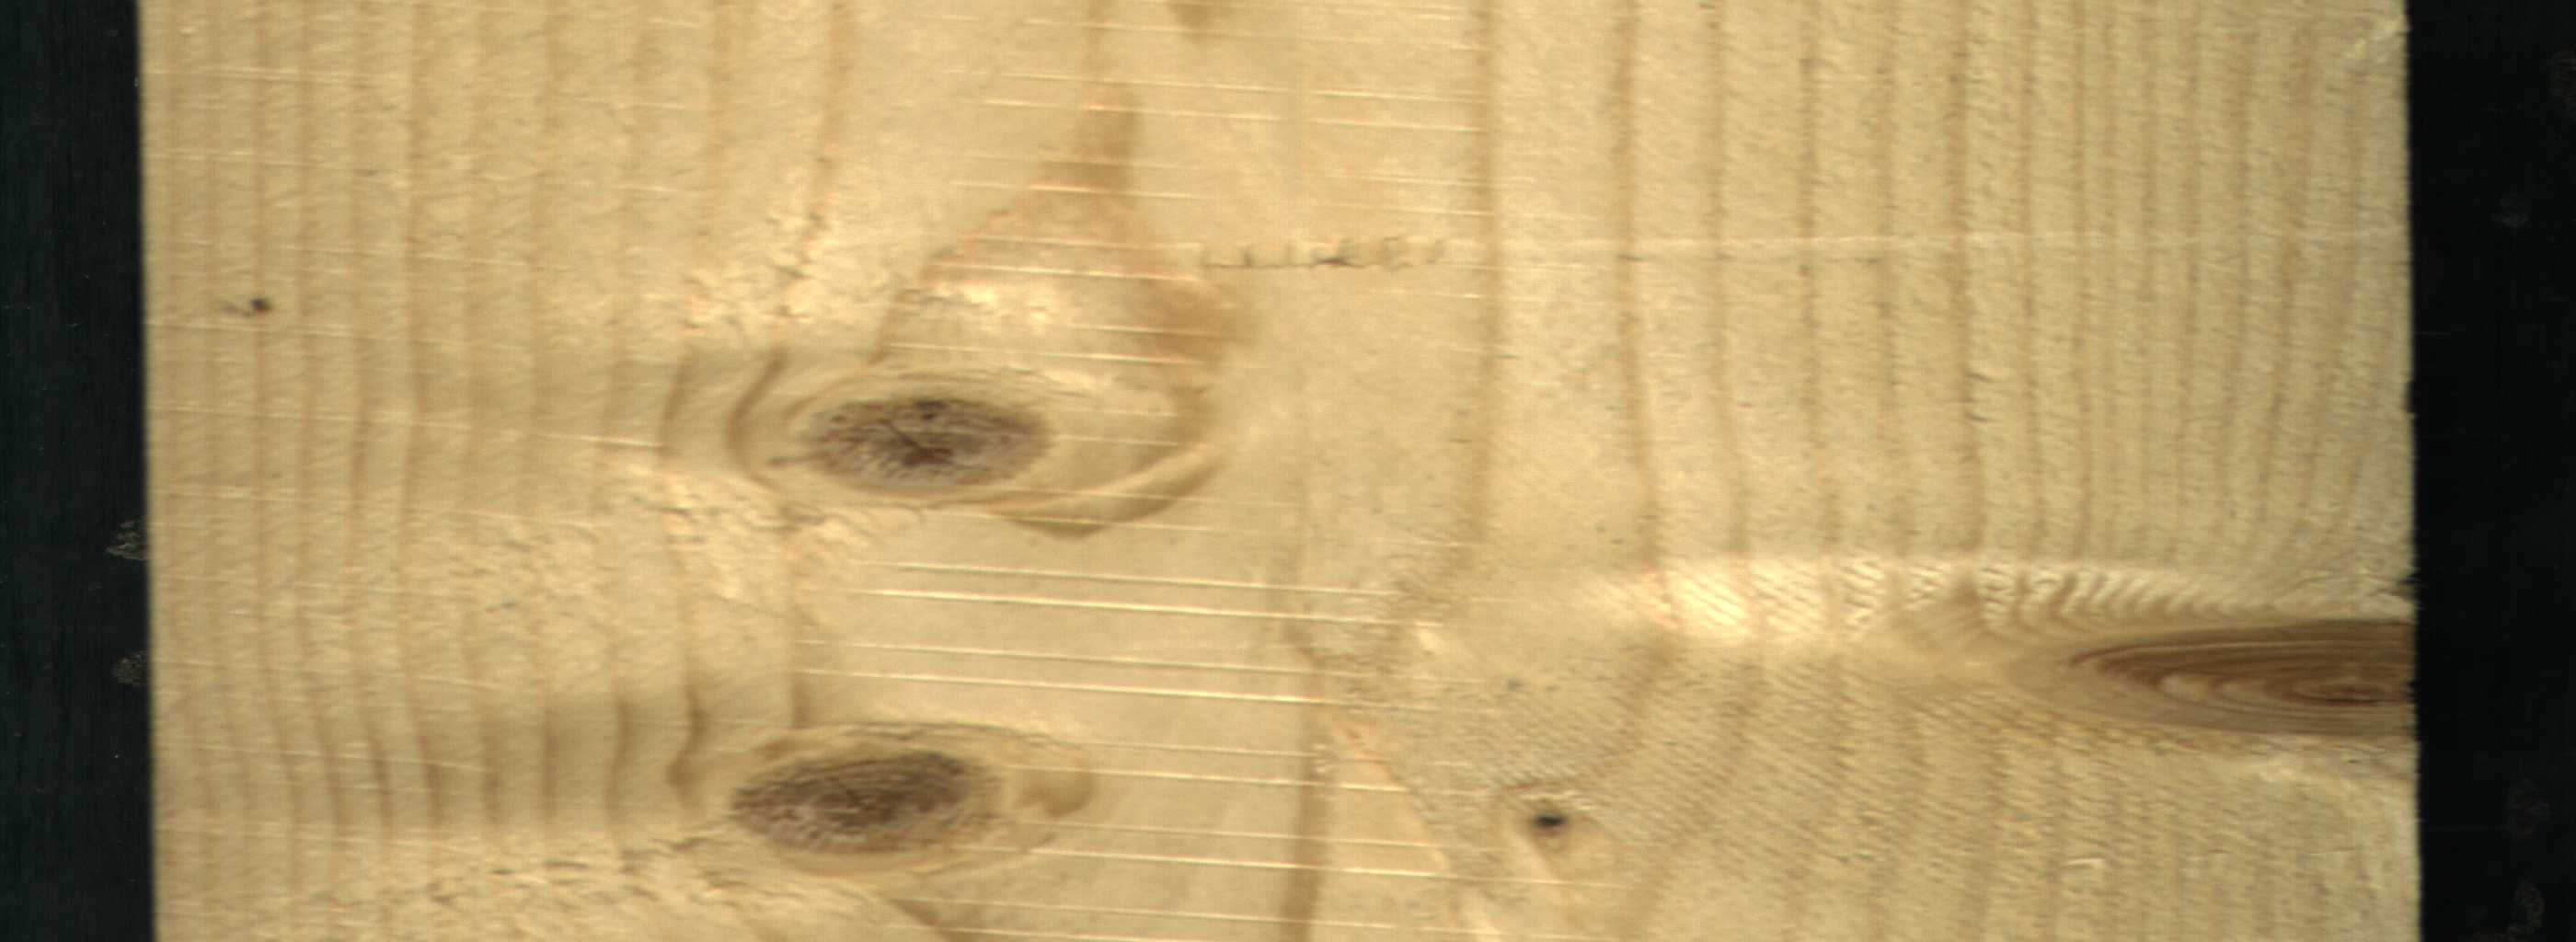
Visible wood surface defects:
knot_with_crack
Dead_Knot
Live_Knot
Live_Knot